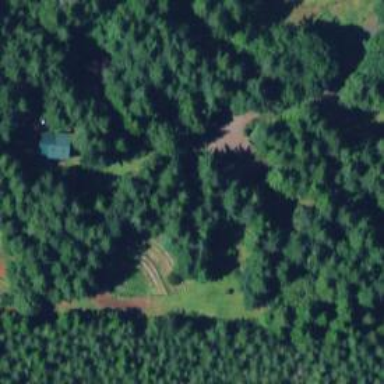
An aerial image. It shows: Driveway.